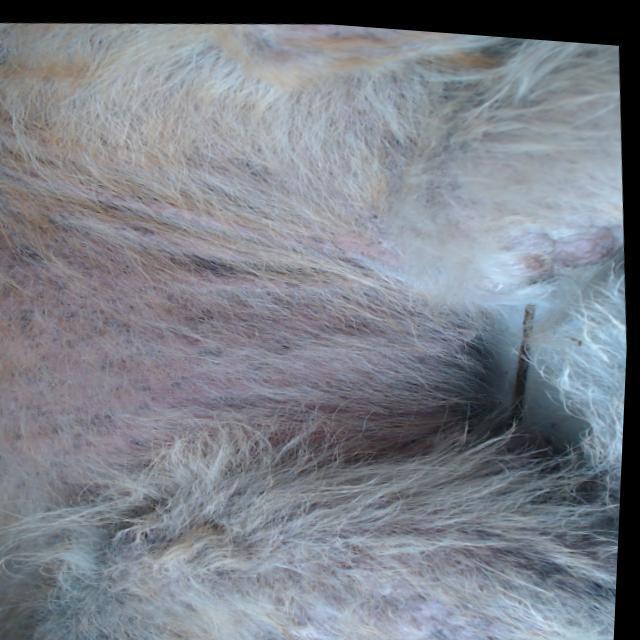
Canine demodicosis (Demodex mange) — caused by Demodex canis mites. Presents with alopecia, follicular papules, pustules, and comedones. Often localized on face and forelimbs.